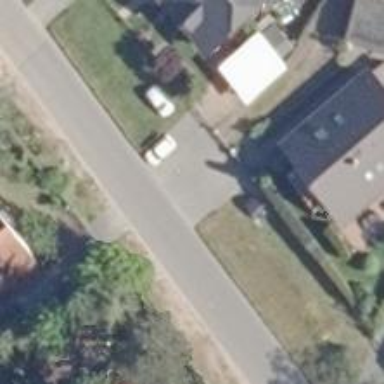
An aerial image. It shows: Smooth asphalt road in residential area.